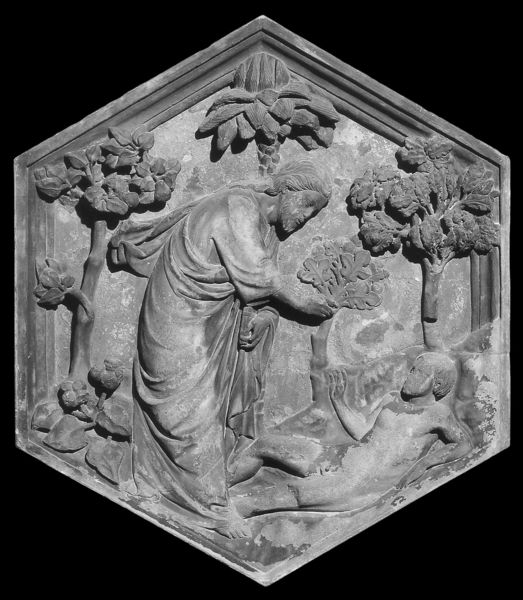
Titel: Reliefs vom Campanile des Domes in Florenz
Künstler: Andrea Pisano
Institution: Florenz, Museo dell’Opera del Duomo
Schlagwörter: baum, blätter, mann, umhang, bäume, bart, gewand, relief, palme, krank, zweig, barfuß, hilfe, guss, sechseck, sechseckig, hexagon